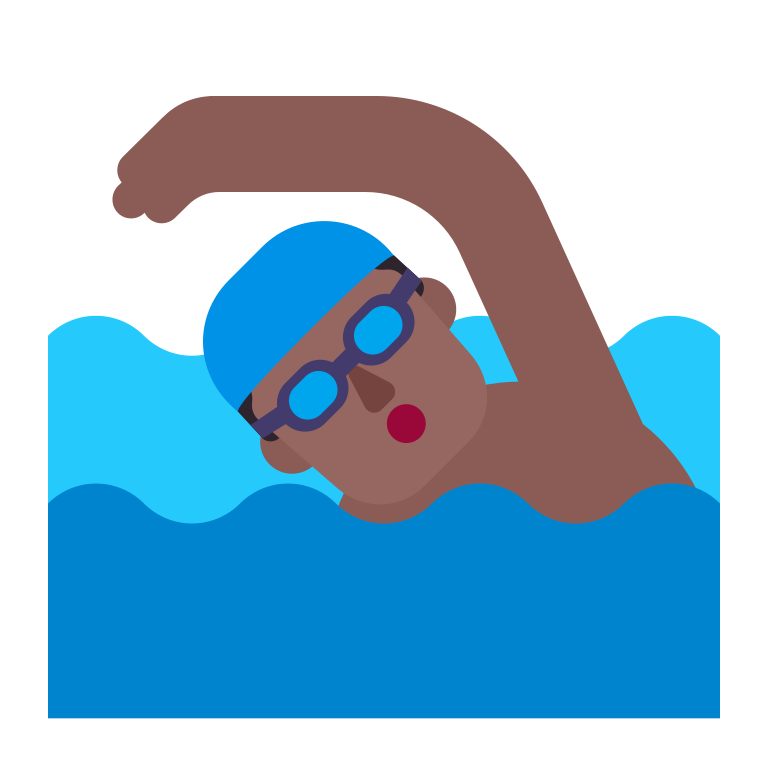
man swimming flat  dark